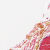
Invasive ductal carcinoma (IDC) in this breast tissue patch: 0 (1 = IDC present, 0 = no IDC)